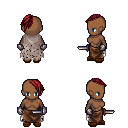
a pixel art fantasy rpg character, female body template, human, dark skin, gray tattered cape, robe skirt, brunette long mohawk hairstyle, metal gloves, brown slippers, dagger, four views (front, back, left, right), 2x2 character sprite sheet, small pixel art, hard edges, no anti-aliasing